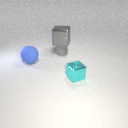
small gray rubber cylinder to the right of large blue rubber sphere